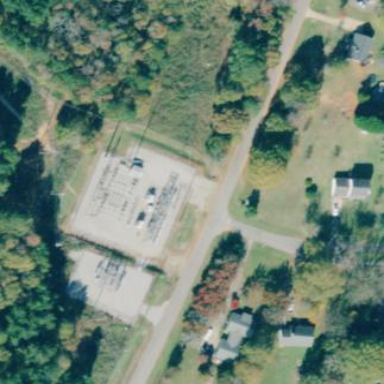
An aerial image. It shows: Distribution substation surrounded by fence.